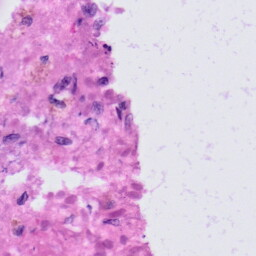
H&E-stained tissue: Skin